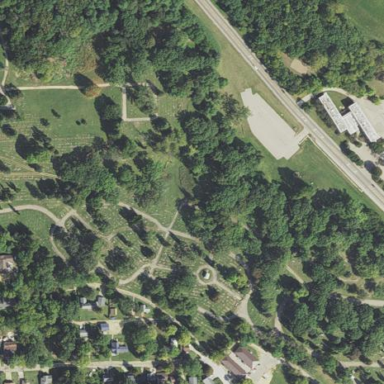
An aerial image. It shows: Cemetery.